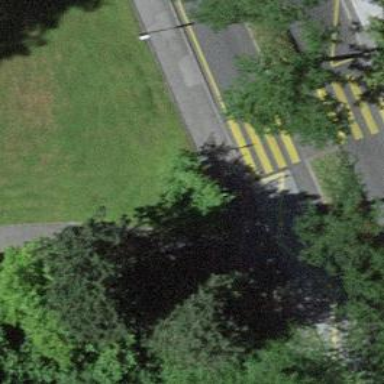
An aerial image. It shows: Zebra crossing on footway.